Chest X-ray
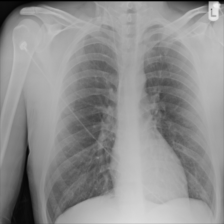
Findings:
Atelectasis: negative
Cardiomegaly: negative
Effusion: negative
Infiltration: negative
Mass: negative
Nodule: negative
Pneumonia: negative
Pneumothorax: negative
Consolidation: negative
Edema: negative
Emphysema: negative
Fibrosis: negative
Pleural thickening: negative
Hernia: negative